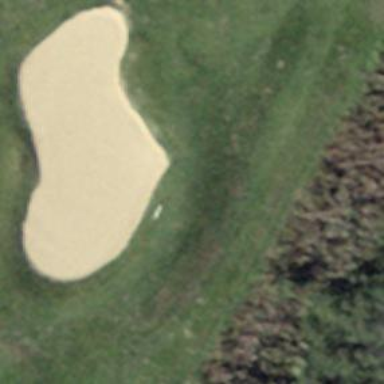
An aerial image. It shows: Sand bunker on golf course.